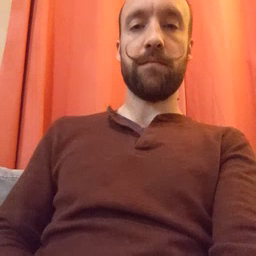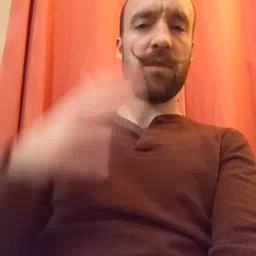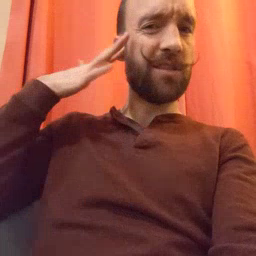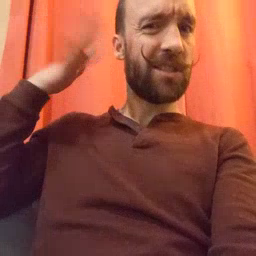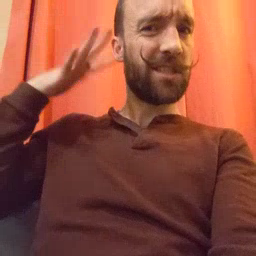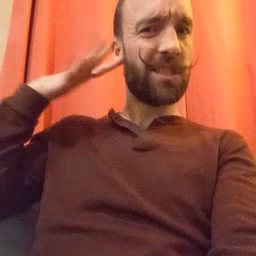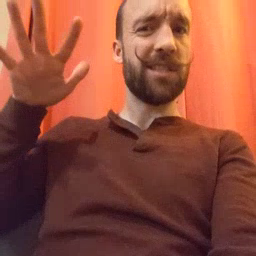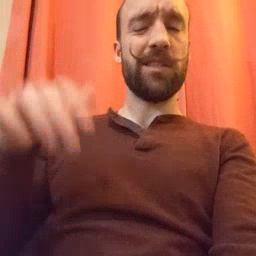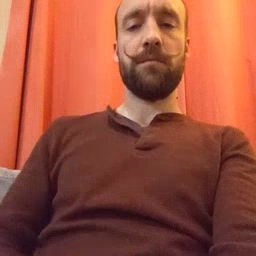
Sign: noisy